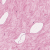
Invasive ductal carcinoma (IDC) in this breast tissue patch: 0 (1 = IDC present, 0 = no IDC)